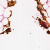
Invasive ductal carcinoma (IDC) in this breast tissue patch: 0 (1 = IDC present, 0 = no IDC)